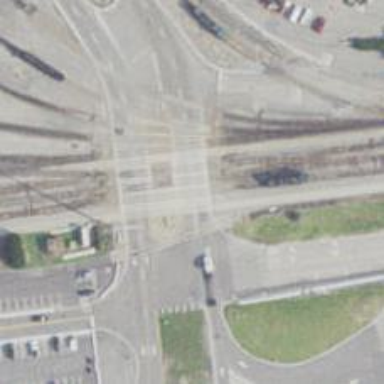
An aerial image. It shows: Level crossing along the railway.